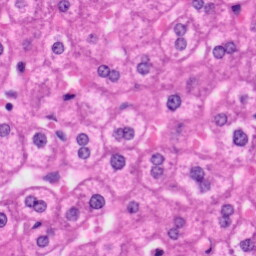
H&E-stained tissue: Liver